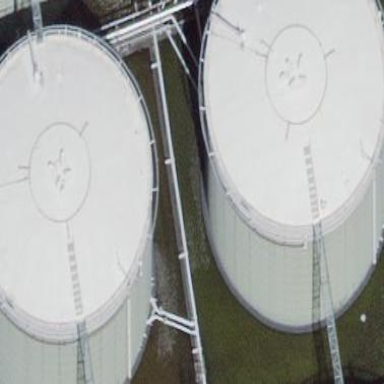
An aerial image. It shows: Storage tank with man-made structure.